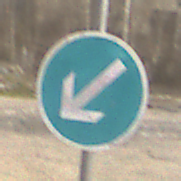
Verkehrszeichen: VorgeschriebeneVorbeifahrtLinks
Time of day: MorningAfternoon
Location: Outdoor (Nature)
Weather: PartlyCloudy
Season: Winter
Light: Natural